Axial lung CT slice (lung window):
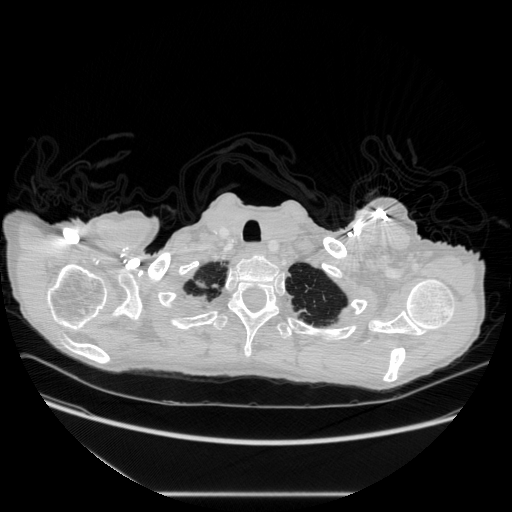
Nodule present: no